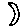
Label: moon